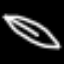
Label: leaf